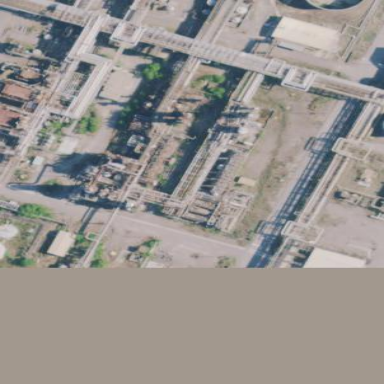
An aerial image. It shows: Industrial building.